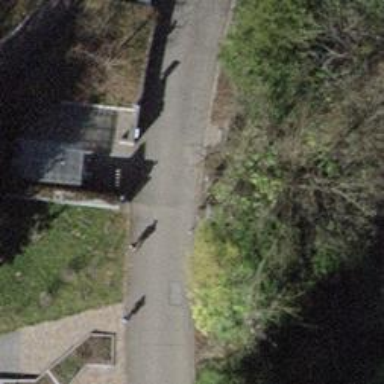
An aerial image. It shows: Gate.